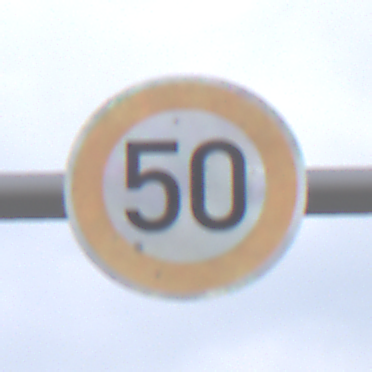
Verkehrszeichen: Geschwindigkeit50
Umgebung: Outdoor, RoadRail
Tageszeit: Midday
Wetter: PartlyCloudy
Licht: Natural
Jahreszeit: NotSpecified
Kontrast: LowContrast